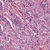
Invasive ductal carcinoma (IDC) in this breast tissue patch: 1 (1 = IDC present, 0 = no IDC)